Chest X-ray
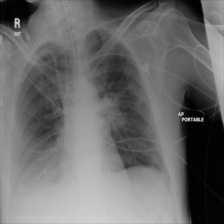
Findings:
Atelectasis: positive
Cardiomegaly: negative
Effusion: positive
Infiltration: negative
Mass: positive
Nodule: positive
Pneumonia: negative
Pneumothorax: negative
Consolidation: positive
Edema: negative
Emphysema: negative
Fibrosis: negative
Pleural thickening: negative
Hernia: negative